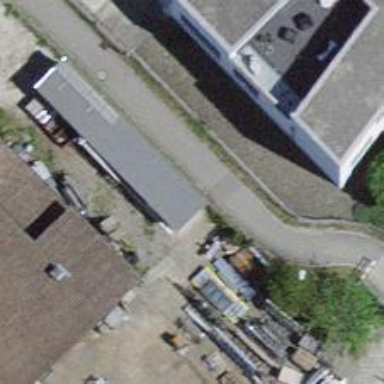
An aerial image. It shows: Asphalt cycleway with no sidewalk.